Question: I am trying to implement fireworks effect in C. I have a cube with dimensions 10x10x10. A rocket starts from the ground, and when it reaches 8th floor it explodes. Here's the point I cannot do - the explosion. How can I implement this using sine or cosine function?
<URL>
so in point(5,0,7) //(x,y,z)// a rocket goes in the air
'''
for (j=0; j<9; j++) {
setpoint(x, y, j);
delay(100);
clean(); //clears everything
}
'''
Here comes the point to make the explosion. How this can be achieved? It can sparkle in random positions, too. Thanks in advance.
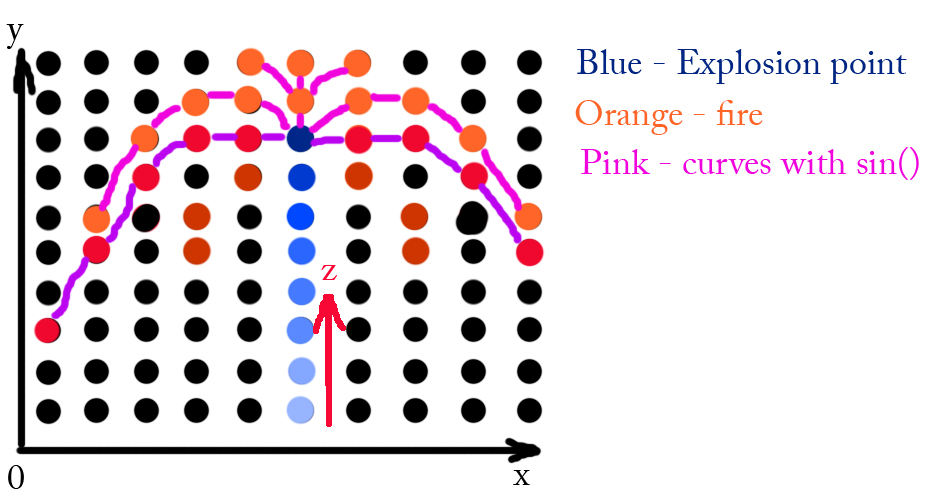
Answer: It's better to do this using an upside down parabola instead of sin/cos. At the point of explosion give each particle a random horizontal speed. This speed is constant till the particle hits the ground. You also need to give each particle a random vertical speed. this time, however, you'll add to this speed an amount proportional to '-0.5*g*dt^2' (strictly speaking, this is numerically wrong, but you won't notice unless you're doing scientific analysis). Here, 'g' is the acceleration due to gravitation and 'dt' is the time step. That's all.